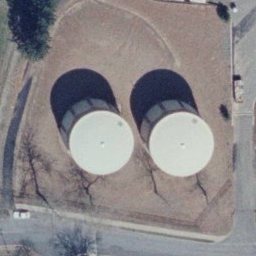
Label: storage tanks